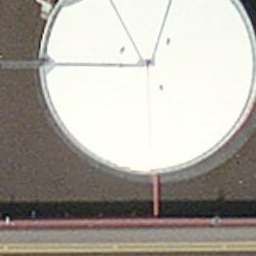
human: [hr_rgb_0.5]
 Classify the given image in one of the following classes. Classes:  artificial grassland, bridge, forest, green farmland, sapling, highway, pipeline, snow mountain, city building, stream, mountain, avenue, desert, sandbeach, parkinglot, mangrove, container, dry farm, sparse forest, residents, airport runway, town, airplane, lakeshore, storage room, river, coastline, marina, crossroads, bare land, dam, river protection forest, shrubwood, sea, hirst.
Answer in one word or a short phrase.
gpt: storage room